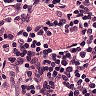
Metastatic tissue present: no